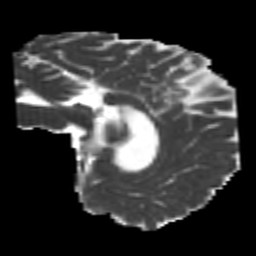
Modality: MD
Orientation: sagittal
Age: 19
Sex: male
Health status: healthy
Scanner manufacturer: philips
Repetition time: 7.478 s
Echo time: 0.08753 s